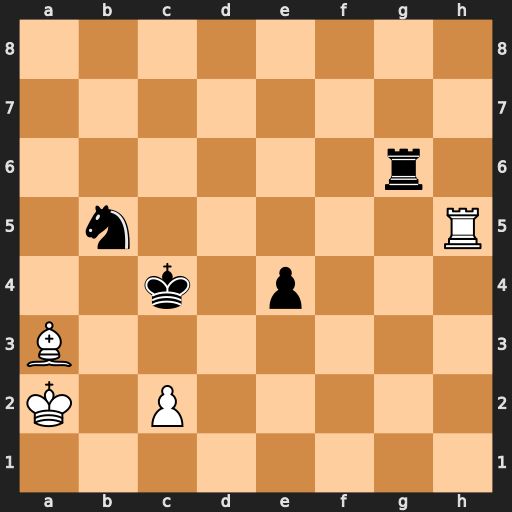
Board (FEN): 8/8/6r1/1n5R/2k1p3/B7/K1P5/8
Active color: w
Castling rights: -
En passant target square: -
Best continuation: Rc5+ Kd4 Rxb5